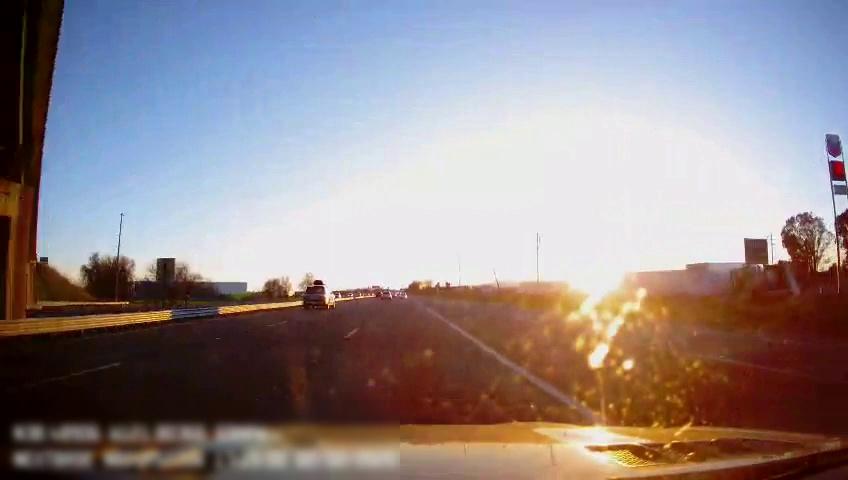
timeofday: Day
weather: Sunny
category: Drivable Space
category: Vehicles | SUV
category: Vehicles | SUV
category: Lanes | Alternate Lane
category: Lanes | Alternate Lane
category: Lanes | Current Lane
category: Lanes | Alternate Lane
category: Lanes | Alternate Lane
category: Traffic | Signs
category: Traffic | Signs
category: Traffic | Signs
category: Traffic | Signs